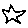
Label: star